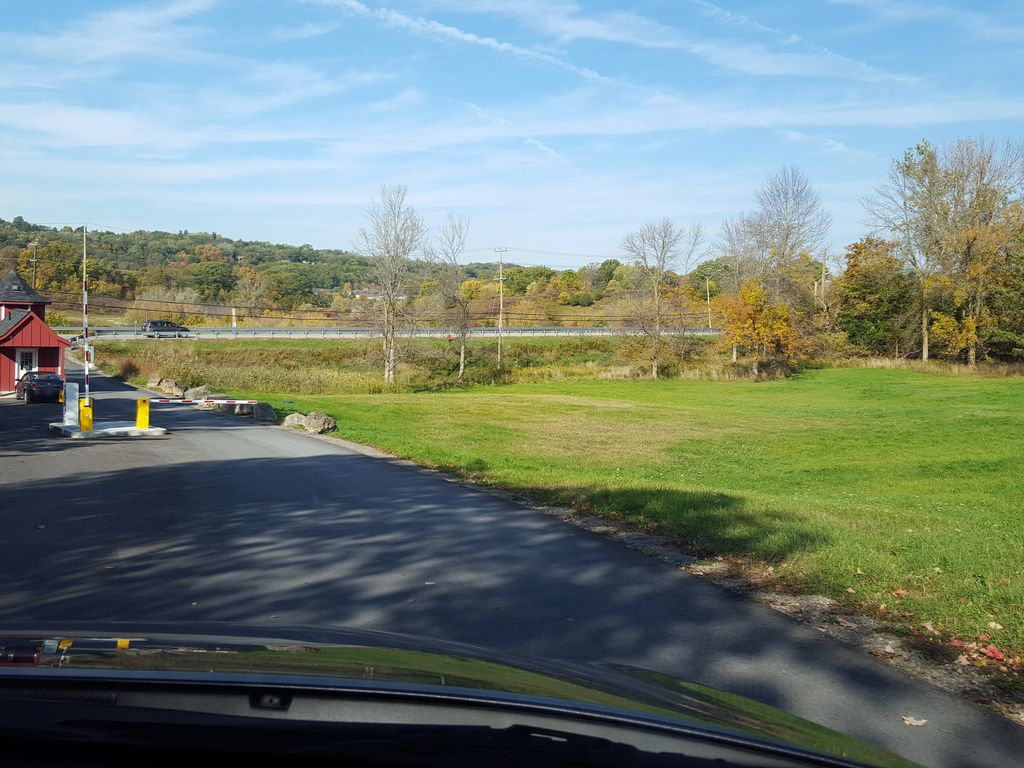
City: hamilton